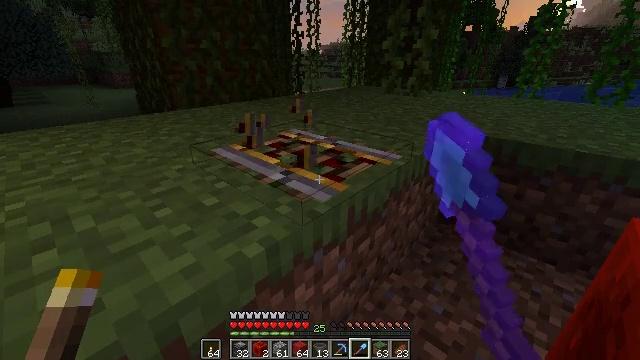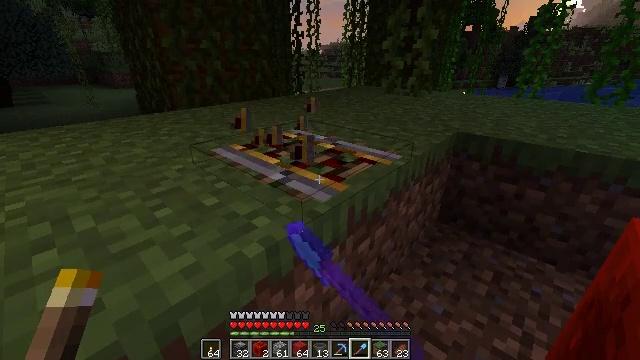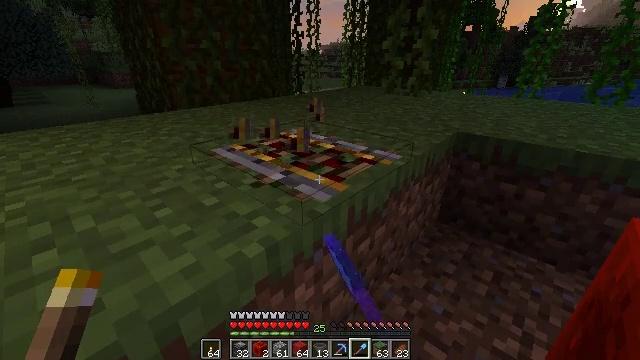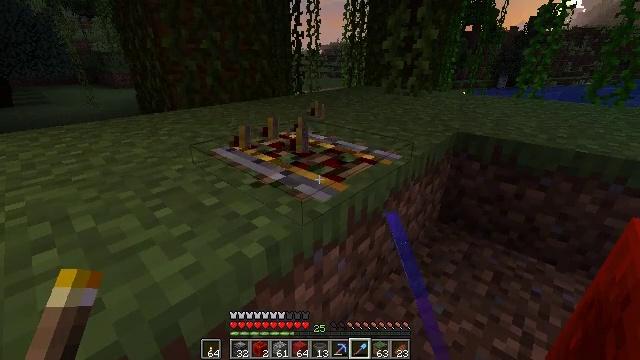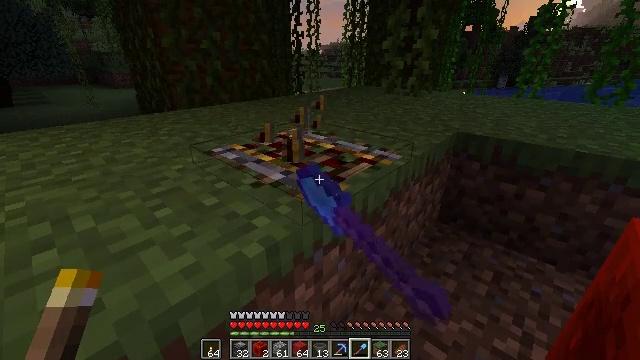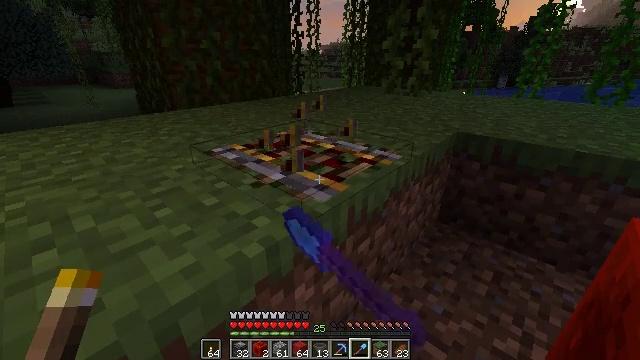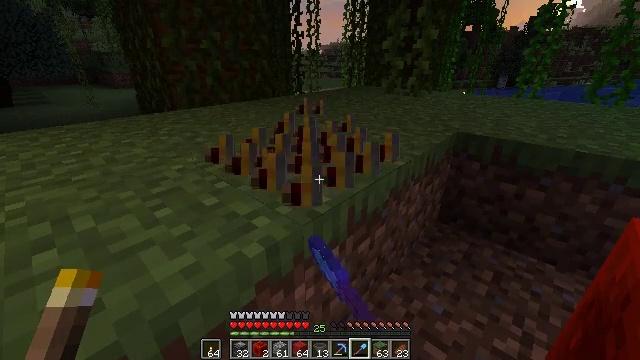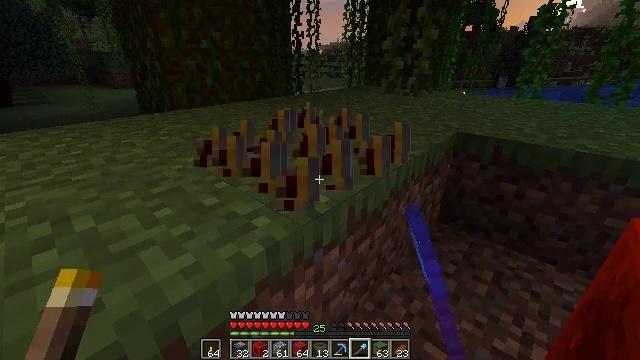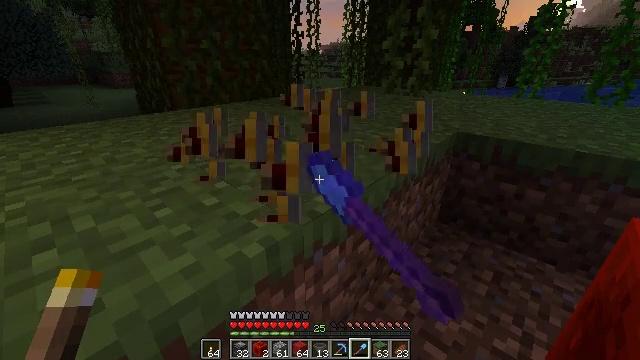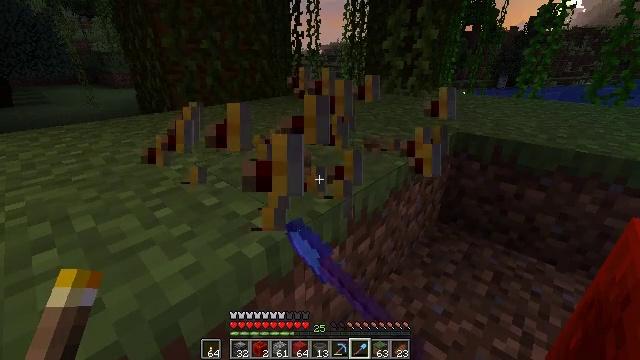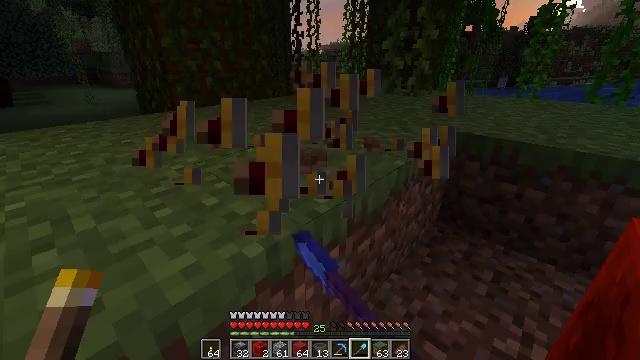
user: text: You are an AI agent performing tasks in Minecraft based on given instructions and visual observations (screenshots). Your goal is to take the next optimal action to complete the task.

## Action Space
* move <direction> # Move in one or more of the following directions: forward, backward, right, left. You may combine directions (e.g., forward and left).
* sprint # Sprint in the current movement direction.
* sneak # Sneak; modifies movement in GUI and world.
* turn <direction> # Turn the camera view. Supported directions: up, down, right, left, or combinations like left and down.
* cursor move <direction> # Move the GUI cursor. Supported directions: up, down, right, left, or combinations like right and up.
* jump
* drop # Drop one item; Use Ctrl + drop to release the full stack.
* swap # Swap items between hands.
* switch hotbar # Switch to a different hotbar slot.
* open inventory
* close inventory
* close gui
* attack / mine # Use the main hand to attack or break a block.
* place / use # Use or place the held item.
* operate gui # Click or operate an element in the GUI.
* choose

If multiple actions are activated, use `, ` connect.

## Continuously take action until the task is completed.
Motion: motion action
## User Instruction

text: Retrieve the powered rail for later use.
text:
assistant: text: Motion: attack / mine
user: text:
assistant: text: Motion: attack / mine
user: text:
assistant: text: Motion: attack / mine
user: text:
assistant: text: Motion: attack / mine
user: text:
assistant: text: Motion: attack / mine
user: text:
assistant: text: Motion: attack / mine
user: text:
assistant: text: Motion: attack / mine
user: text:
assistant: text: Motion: attack / mine
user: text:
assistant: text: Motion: attack / mine
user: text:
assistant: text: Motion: attack / mine
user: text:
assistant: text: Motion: attack / mine